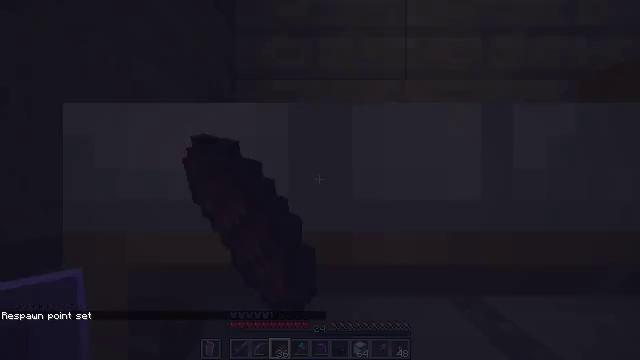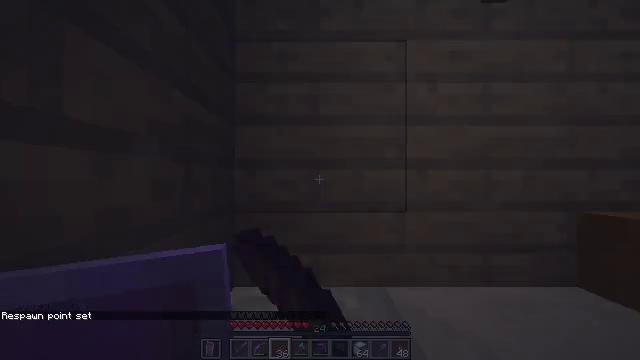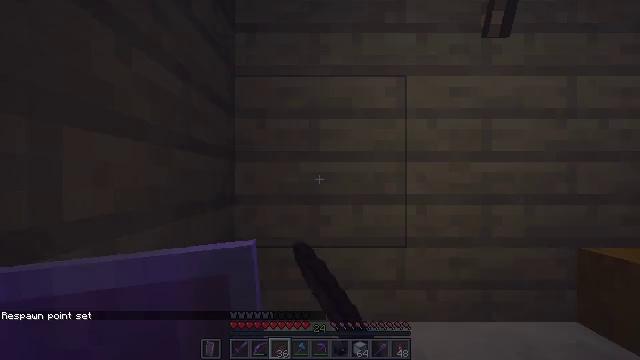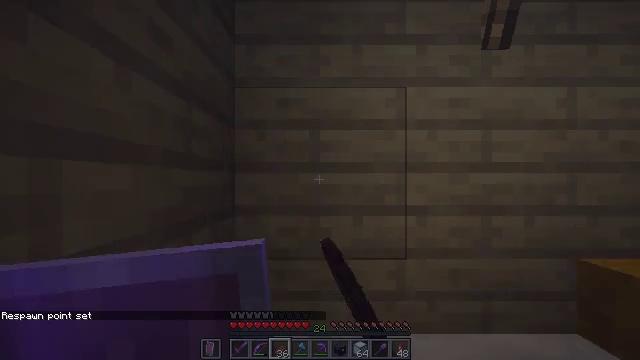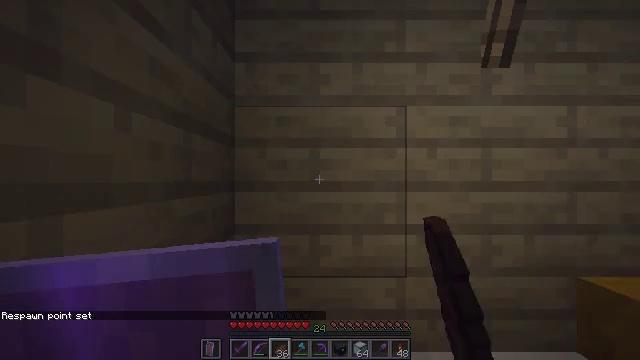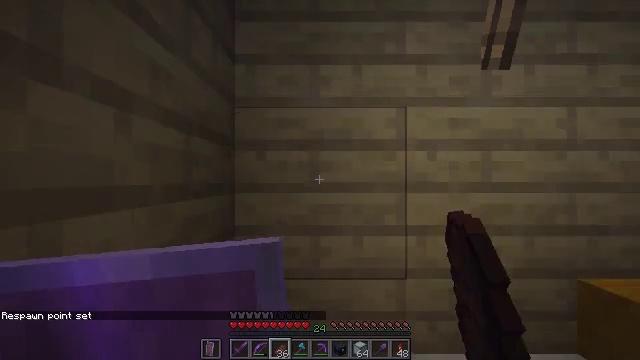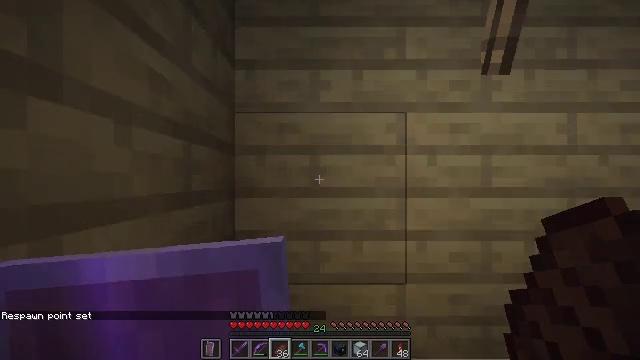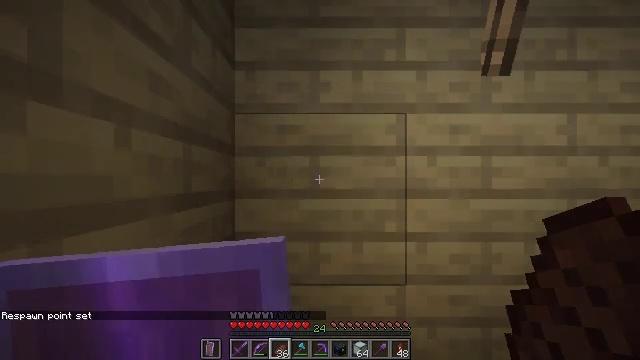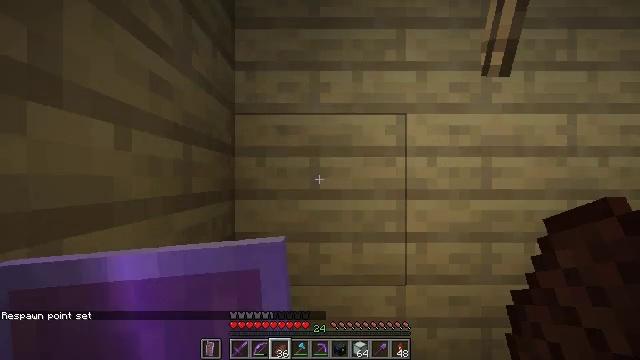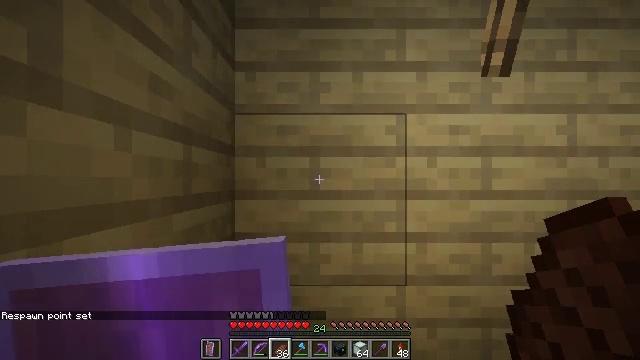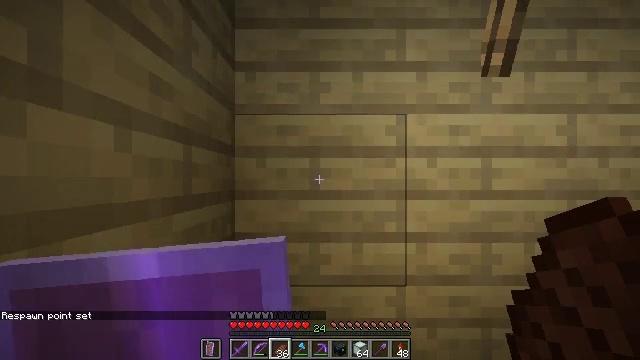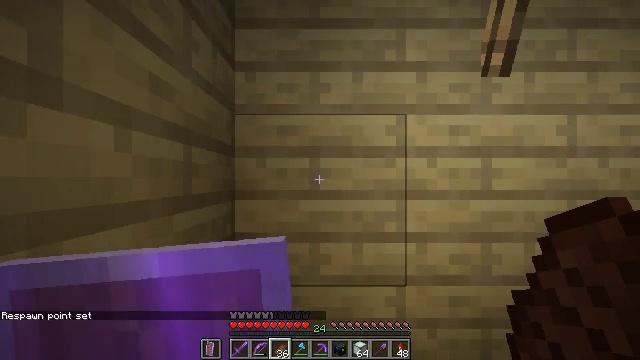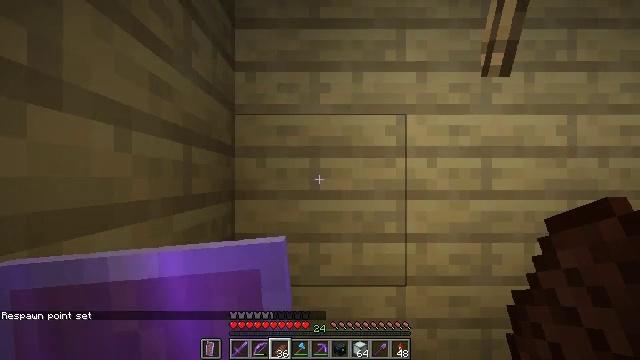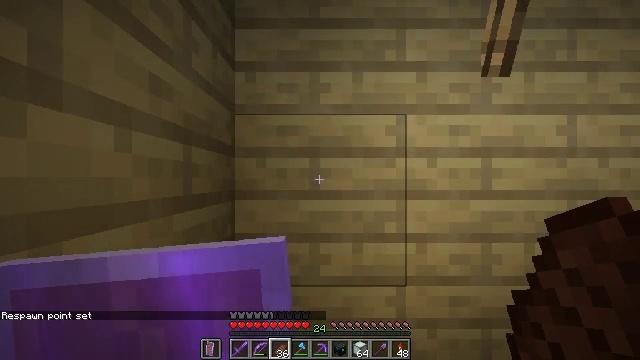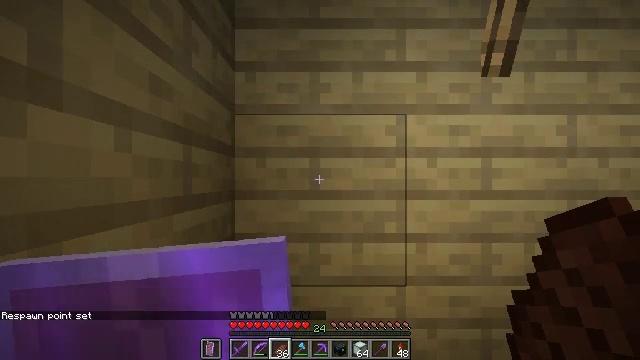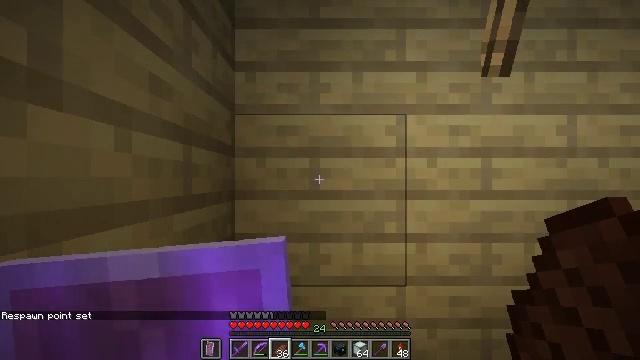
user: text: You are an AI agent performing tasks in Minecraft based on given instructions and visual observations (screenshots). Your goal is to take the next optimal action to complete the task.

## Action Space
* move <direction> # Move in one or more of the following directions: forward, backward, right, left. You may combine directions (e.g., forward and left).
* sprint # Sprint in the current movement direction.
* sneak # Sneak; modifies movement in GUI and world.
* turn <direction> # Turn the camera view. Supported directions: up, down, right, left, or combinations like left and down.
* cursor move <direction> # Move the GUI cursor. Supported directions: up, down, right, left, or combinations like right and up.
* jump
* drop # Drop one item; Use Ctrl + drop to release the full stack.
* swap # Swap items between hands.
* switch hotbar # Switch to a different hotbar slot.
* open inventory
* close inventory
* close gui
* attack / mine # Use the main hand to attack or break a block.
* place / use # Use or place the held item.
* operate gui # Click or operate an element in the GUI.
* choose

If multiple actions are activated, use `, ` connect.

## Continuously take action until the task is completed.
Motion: motion action
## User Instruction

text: Kill the sheep.
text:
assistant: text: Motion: no_op
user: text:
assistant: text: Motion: no_op
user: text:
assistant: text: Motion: no_op
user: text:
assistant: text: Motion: no_op
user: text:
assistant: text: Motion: no_op
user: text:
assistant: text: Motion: no_op
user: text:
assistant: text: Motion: no_op
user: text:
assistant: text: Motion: no_op
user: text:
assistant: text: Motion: no_op
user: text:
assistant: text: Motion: no_op
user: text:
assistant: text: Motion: no_op
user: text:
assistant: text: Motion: no_op
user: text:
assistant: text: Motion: no_op
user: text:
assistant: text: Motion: no_op
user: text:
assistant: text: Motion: no_op
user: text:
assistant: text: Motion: no_op
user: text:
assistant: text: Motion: no_op
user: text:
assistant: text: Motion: no_op
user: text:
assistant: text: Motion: no_op
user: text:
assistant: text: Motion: no_op
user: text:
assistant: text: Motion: no_op
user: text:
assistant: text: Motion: no_op
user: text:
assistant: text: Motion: no_op
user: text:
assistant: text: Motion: no_op
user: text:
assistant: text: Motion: no_op
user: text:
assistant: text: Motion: no_op
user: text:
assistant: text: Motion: no_op
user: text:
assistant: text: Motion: turn right
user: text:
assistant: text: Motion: turn right and down
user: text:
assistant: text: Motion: turn right and down